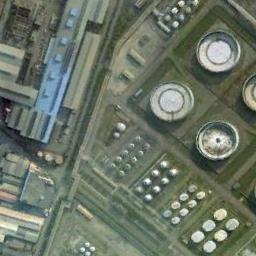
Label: storage_tank